Aerial crown-view tile of a tropical tree (Barro Colorado Island, Panama), acquired 20241014:
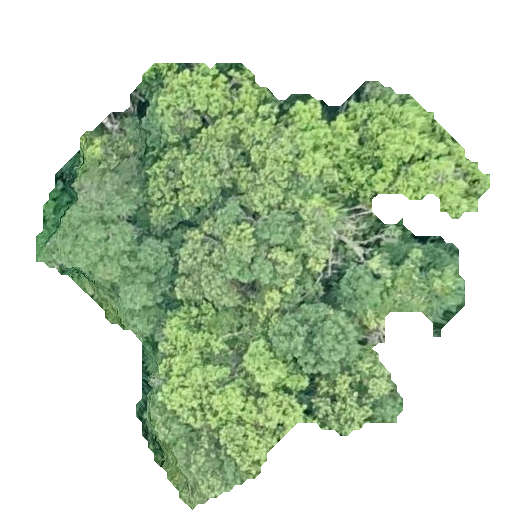
Species: Calophyllum longifolium
GBIF accepted scientific name: Calophyllum longifolium
Crown area: 187.638 m²